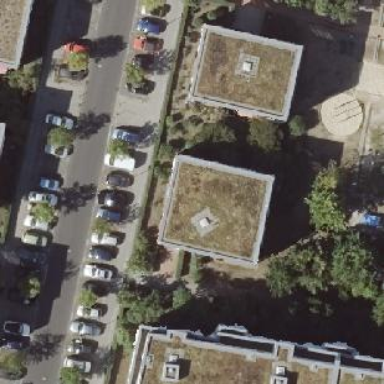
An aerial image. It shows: Building with apartments and flat roof.